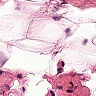
Metastatic tissue present: no